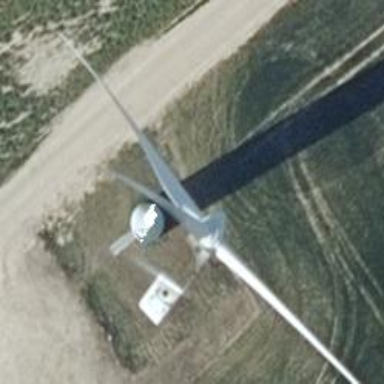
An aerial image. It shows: Wind generator powered by wind turbines of horizontal axis type. It is manufactured by Vestas.